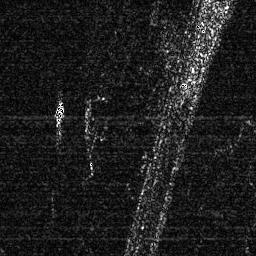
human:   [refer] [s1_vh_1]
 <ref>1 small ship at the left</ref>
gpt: <box>[[19, 38, 25, 48, 0]]</box>